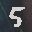
Label: 5